Field crop: tomato
Growth stage: 1
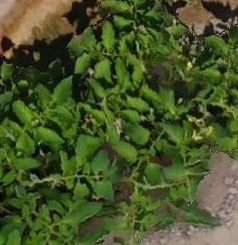
Species: tomato